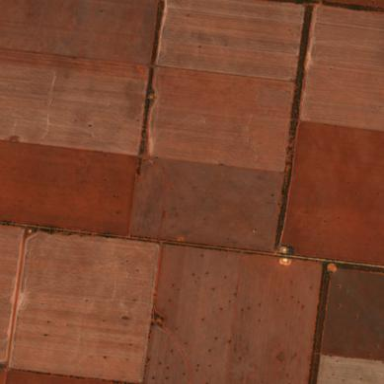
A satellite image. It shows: Farmland used to cultivate crops.